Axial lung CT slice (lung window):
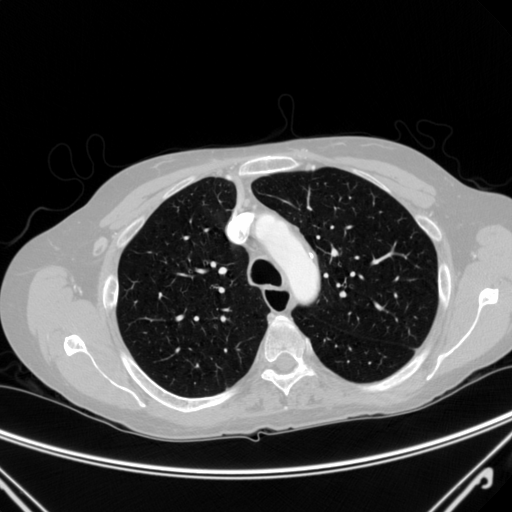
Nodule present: no